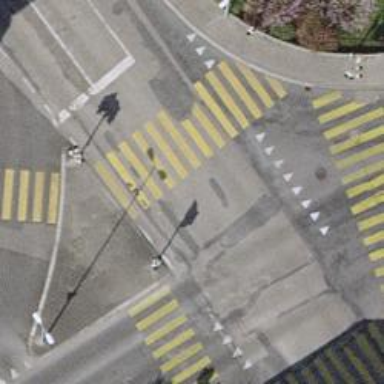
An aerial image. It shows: Crossing with zebra markings and traffic signals.